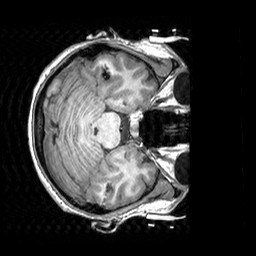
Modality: T1w
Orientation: axial
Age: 21
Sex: female
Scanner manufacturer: siemens
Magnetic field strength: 3 T
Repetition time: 2.3 s
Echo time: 0.00303 s